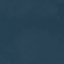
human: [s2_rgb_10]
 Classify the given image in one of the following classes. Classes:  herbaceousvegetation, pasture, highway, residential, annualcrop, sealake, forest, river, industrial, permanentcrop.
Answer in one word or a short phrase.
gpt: SeaLake